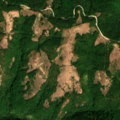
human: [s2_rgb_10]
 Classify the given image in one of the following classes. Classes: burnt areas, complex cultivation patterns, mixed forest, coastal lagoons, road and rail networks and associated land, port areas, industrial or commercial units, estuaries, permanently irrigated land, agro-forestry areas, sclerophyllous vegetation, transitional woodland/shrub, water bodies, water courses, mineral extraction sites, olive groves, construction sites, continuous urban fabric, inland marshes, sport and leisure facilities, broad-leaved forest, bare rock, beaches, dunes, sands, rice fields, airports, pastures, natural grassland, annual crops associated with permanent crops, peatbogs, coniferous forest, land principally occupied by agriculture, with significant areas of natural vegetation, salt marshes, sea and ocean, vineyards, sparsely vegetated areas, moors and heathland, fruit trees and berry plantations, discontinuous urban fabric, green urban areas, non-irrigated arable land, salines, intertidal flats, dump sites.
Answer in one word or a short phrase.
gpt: pastures, land principally occupied by agriculture, with significant areas of natural vegetation, broad-leaved forest